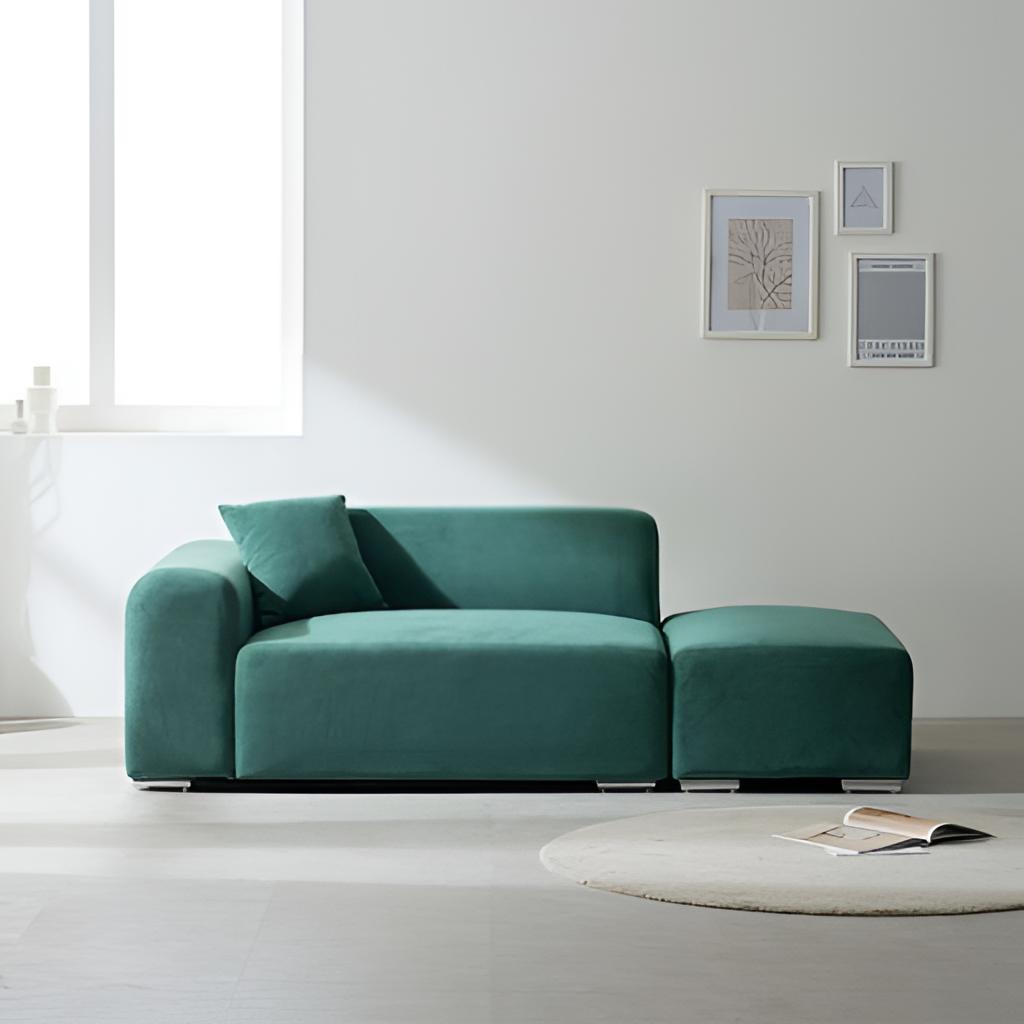
velvet sectional sofa, living room, gray tile flooring, with smooth pattern, minimalist, paint wallpaper, with solid pattern